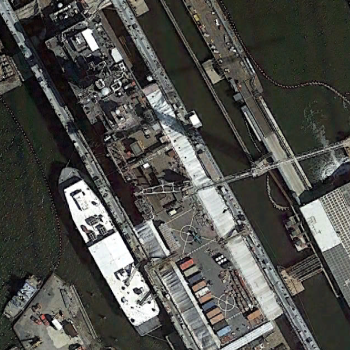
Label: combat